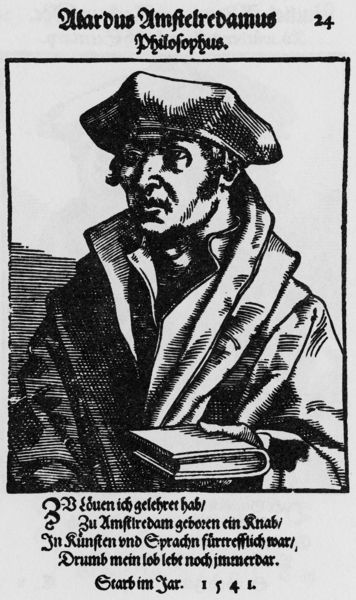
Titel: Bildnis des Alardus Amstelredamus
Künstler: Tobias Stimmer
Institution: (Seriendruck)
Schlagwörter: dunkel, hand, mann, schatten, weiß, daumen, finger, grau, haar, hut, mund, nase, ohr, profil, schwarz, zeichnung, blick, haube, bart, kappe, mütze, augen, bibel, falten, gesicht, halten, kragen, rahmen, tod, bildnis, portrait, porträt, kirche, auge, halbfigur, mantel, locken, renaissance, deutschland, holzschnitt, schrift, papier, fläche, grafik, graphik, rand, falte, deutsch, jahreszahl, oberkörper, name, philosoph, buch, religion, druck, schnitt, druckgrafik, schraffur, holzstich, radierung, stich, titel, seite, illustration, schwarzweiß, text, buchstaben, faust, schriftsteller, überschrift, stift, buchdruck, buchseite, halbprofil, luther, heiliger, gelehrter, zeilen, mandel, kupferstich, reproduktion, rumpf, amsterdam, lehre, latein, lateinisch, kuperstich, markus, professor, reformation, abt, seriendruck, stimmer, anzeige, schaube, vita, sprache, melanchton, vierzeilen, starb, ilustration, magister, nad, 1531, 1541, 24, alardus, 245, amstelredamus